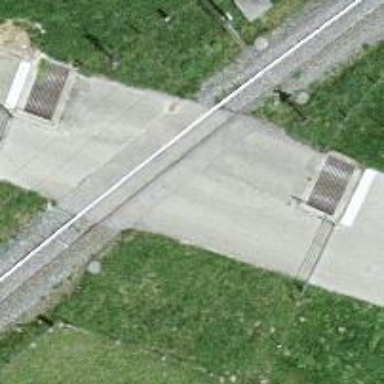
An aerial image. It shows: Railway level crossing.